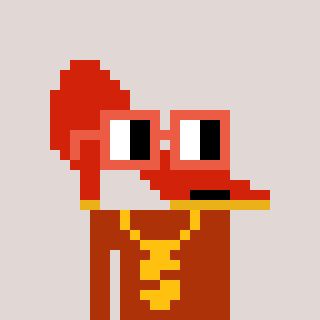
a pixel art character with square orange glasses, a highheel-shaped head and a hotbrown-colored body on a warm background